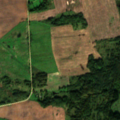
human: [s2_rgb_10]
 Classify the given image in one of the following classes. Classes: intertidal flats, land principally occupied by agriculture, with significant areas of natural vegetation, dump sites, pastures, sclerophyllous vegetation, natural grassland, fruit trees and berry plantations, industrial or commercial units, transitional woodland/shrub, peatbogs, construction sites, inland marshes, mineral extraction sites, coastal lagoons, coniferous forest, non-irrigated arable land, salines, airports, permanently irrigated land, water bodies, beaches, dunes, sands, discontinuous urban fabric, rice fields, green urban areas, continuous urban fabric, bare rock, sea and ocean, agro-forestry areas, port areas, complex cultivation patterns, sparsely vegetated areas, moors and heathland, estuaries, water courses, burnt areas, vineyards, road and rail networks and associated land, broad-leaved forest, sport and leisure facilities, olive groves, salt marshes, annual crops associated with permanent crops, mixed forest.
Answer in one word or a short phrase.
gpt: non-irrigated arable land, land principally occupied by agriculture, with significant areas of natural vegetation, broad-leaved forest